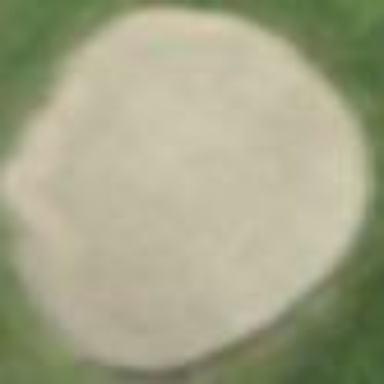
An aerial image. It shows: Golf bunker filled with natural sand.